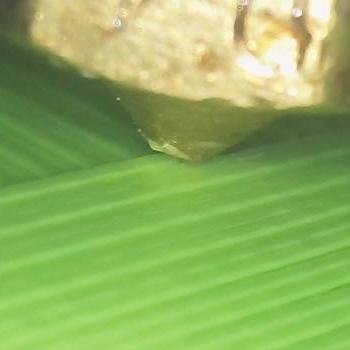
Flow rate: 56%